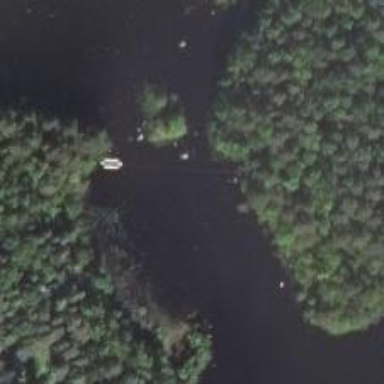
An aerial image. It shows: Cable ferry boat on the trail with excellent visibility.